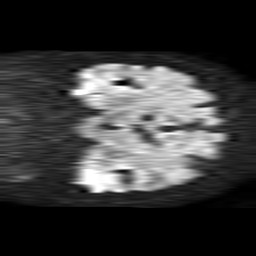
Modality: TRACE
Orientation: coronal
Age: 75
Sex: female
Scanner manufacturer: philips
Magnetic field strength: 1.5 T
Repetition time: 4.6 s
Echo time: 0.08517 s